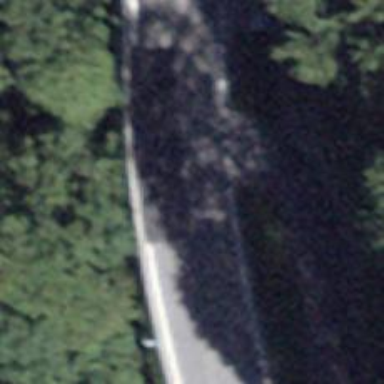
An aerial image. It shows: Tertiary road with asphalt surface.